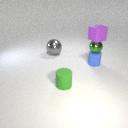
small blue rubber cylinder below small green metal sphere